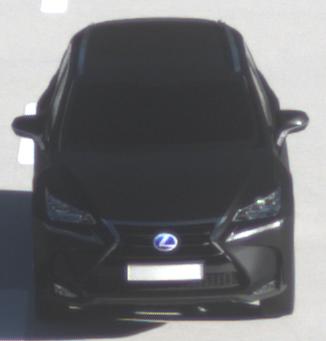
Make: Lexus
Model: NX 300h
Detailed model: NX (AZ1)
Model produced from: 2017/11
Model produced until: 2018/08
Doors: 5
Color: black
Road condition: dry road
Daytime: morning or afternoon
Contrast: high contrast